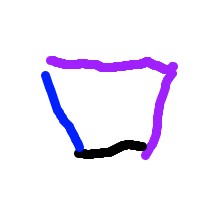
Shape: trapezoid